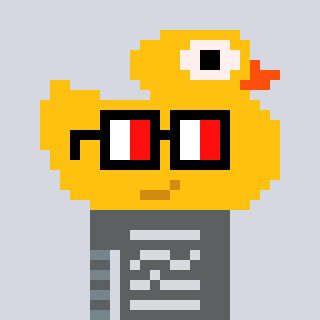
a pixel art character with square glasses with black frames and red eyes, a ducky-shaped head and a darkpink-colored body on a cool background